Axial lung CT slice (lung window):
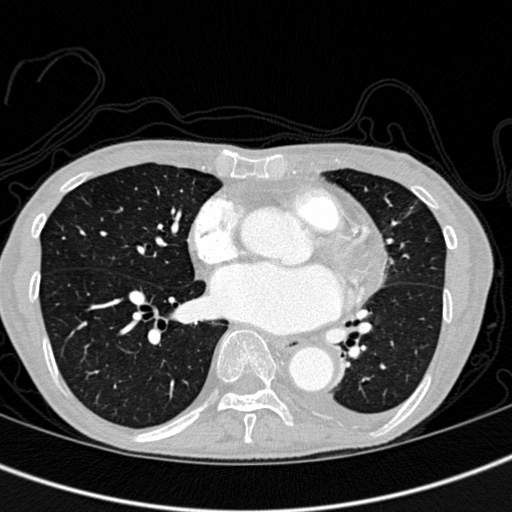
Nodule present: no